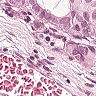
Metastatic tissue present: yes